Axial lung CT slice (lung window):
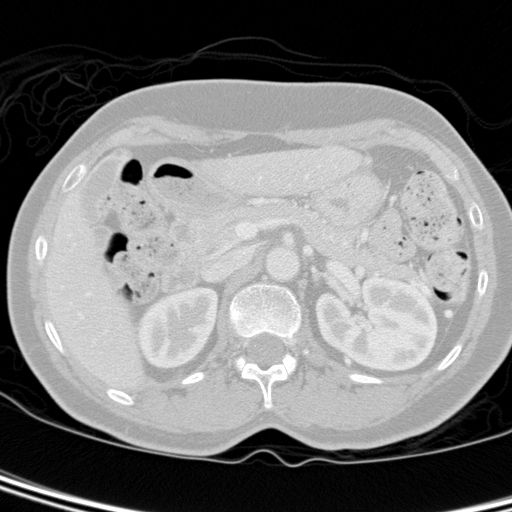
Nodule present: no